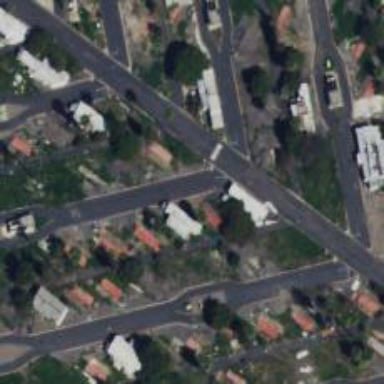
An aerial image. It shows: Residential road.